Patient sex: M
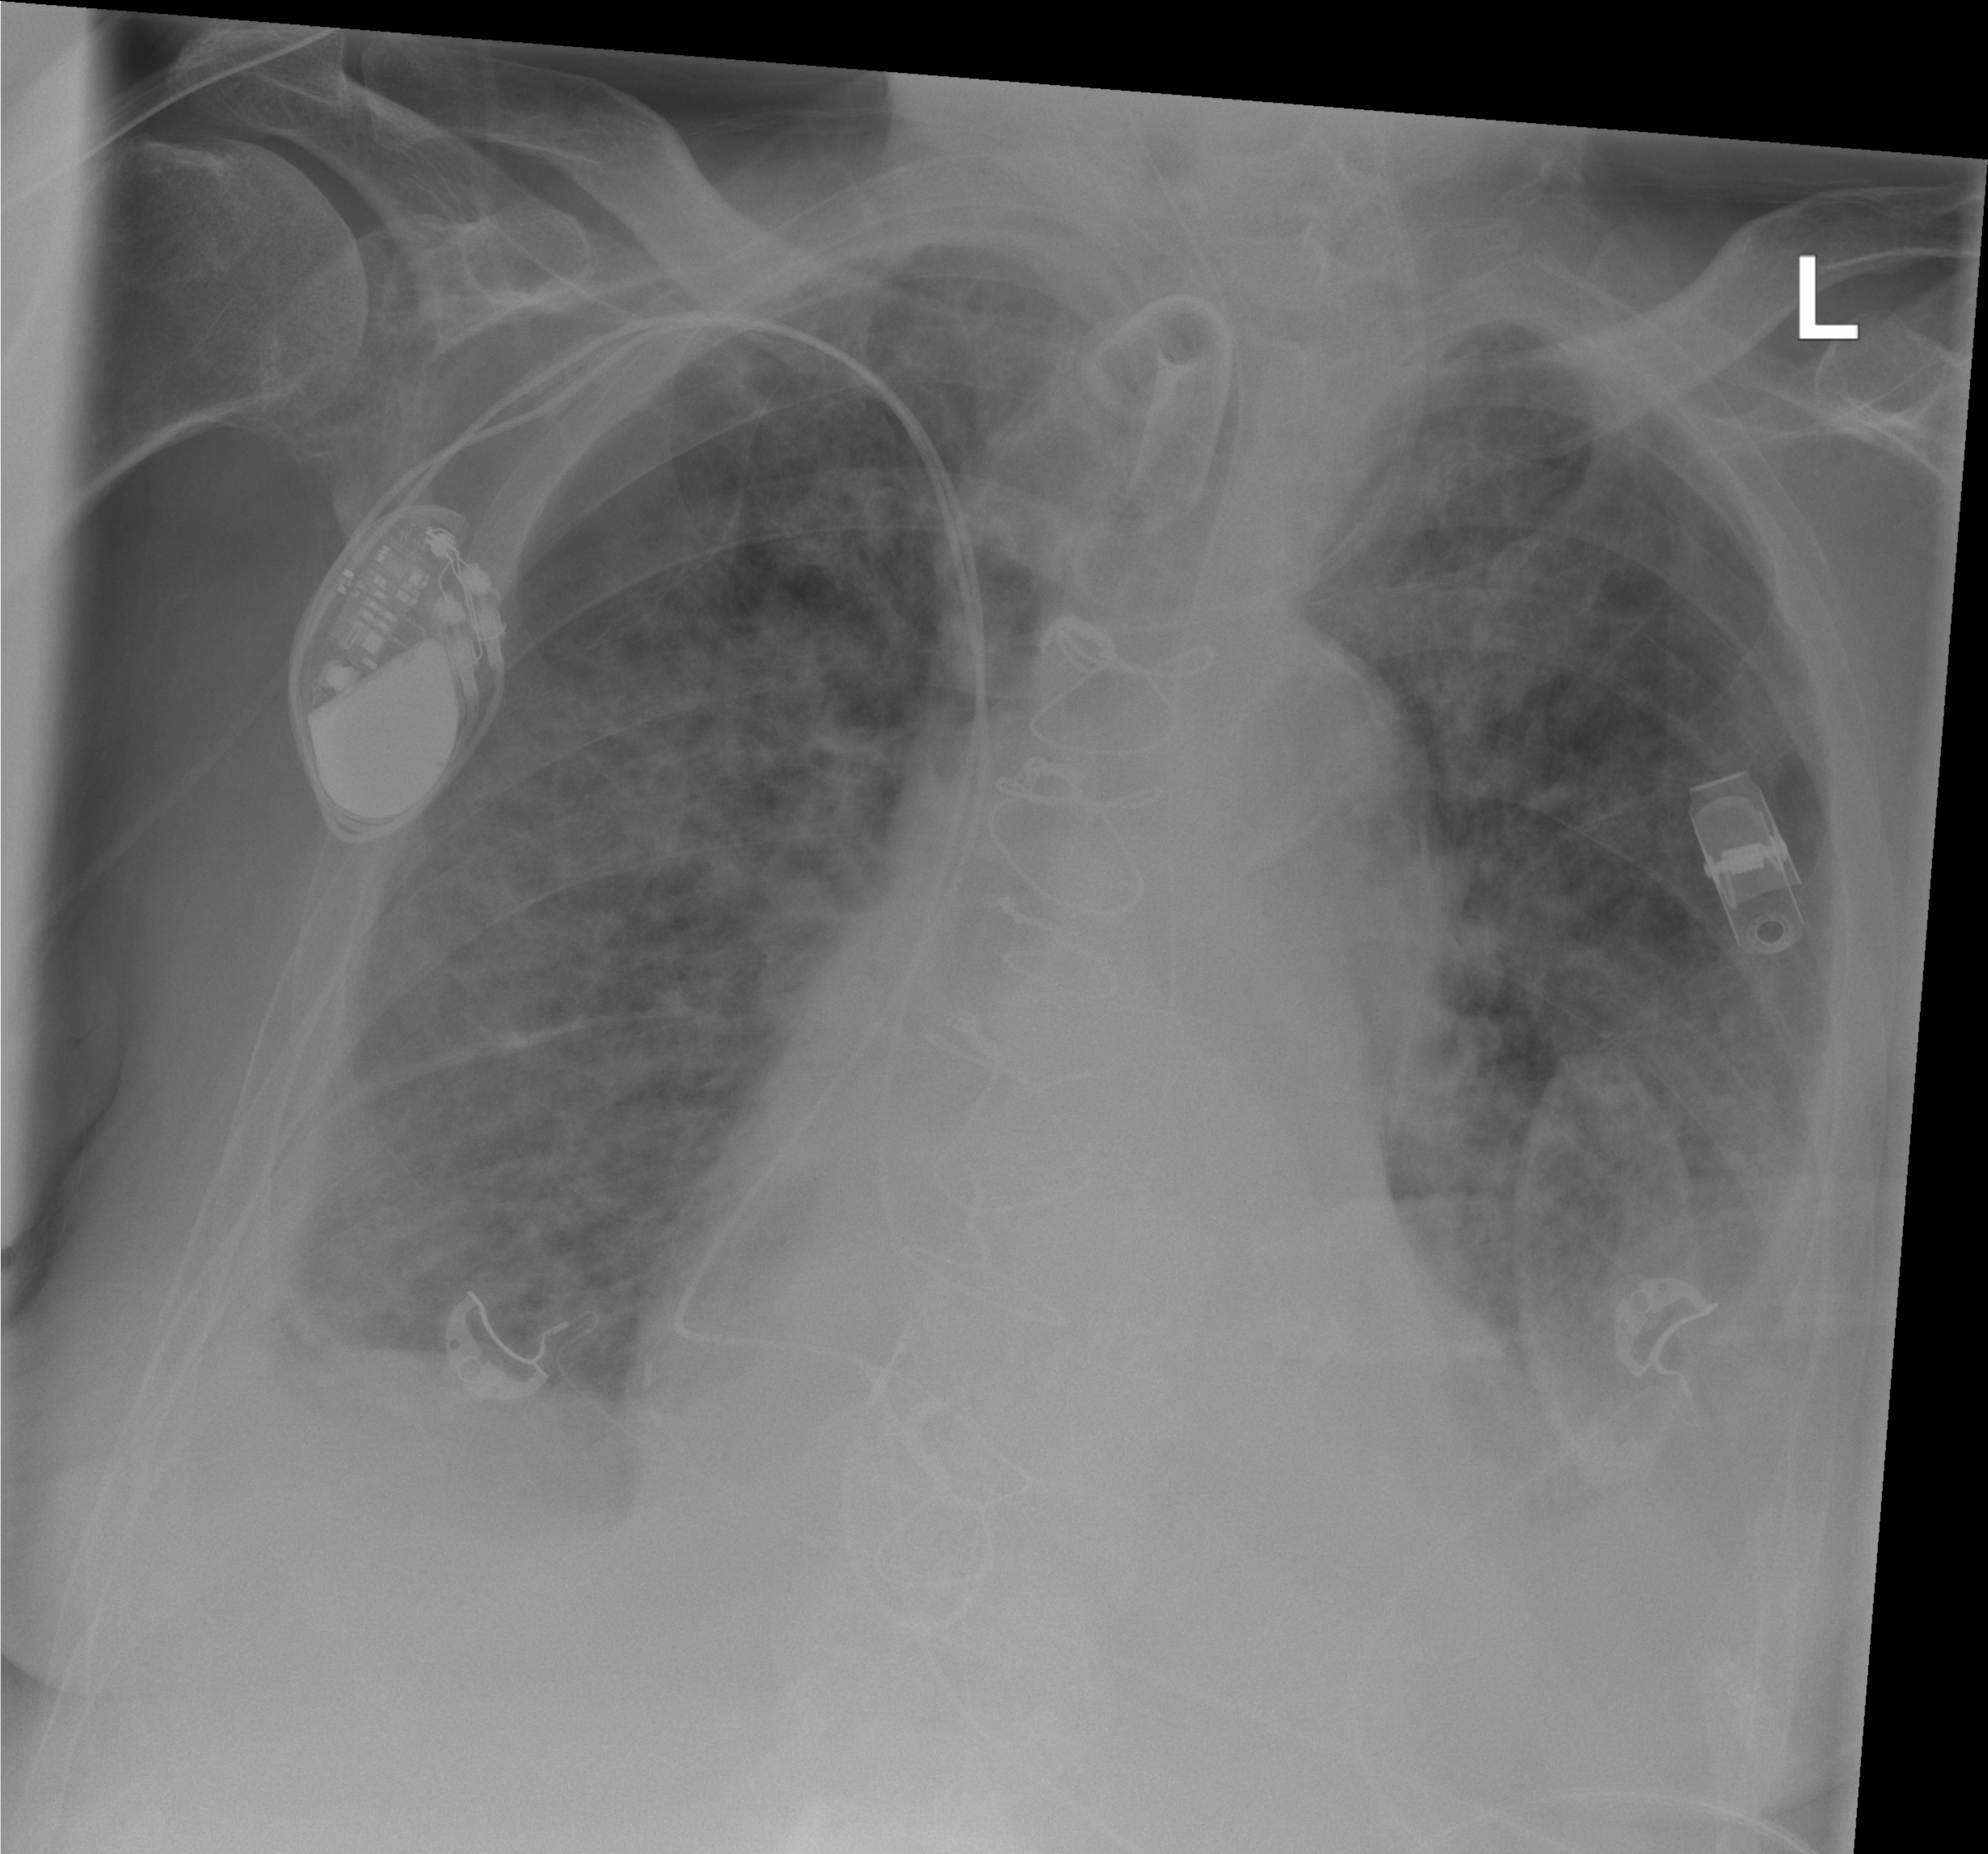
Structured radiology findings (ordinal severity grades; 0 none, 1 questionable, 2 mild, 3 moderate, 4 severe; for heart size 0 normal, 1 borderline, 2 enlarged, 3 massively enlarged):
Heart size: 0
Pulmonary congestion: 2
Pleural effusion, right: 2
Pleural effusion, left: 2
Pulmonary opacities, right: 2
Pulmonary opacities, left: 2
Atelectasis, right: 2
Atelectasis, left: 2